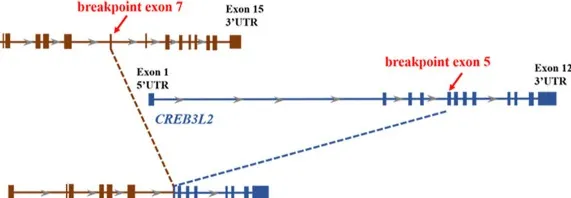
Molecular findings. (B) Next-generation sequencing-based technology revealed the breakpoint of FUS (exon 7) and CREB3L2 (exon 5) fusion transcript.
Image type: chart (chart)